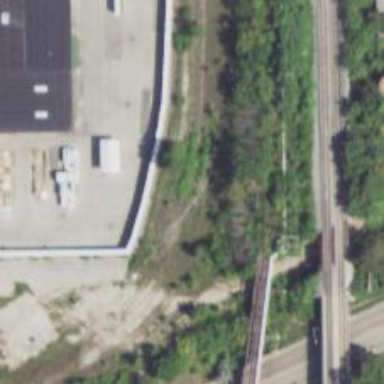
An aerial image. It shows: Abandoned railway.